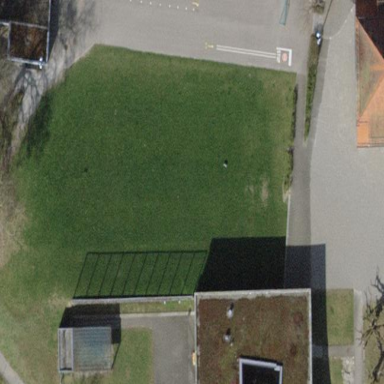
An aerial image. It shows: Grassy pitch for various sports activities.